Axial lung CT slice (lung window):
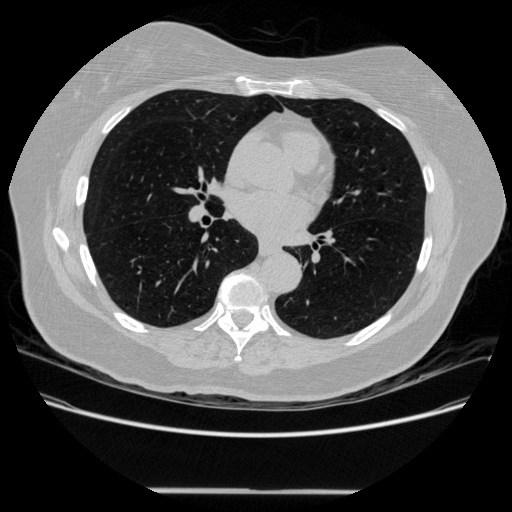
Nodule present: no